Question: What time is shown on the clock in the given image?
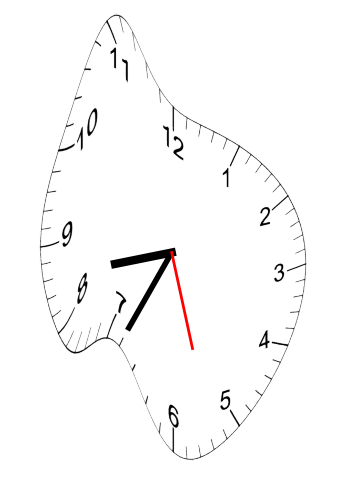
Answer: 08:34:27